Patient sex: F
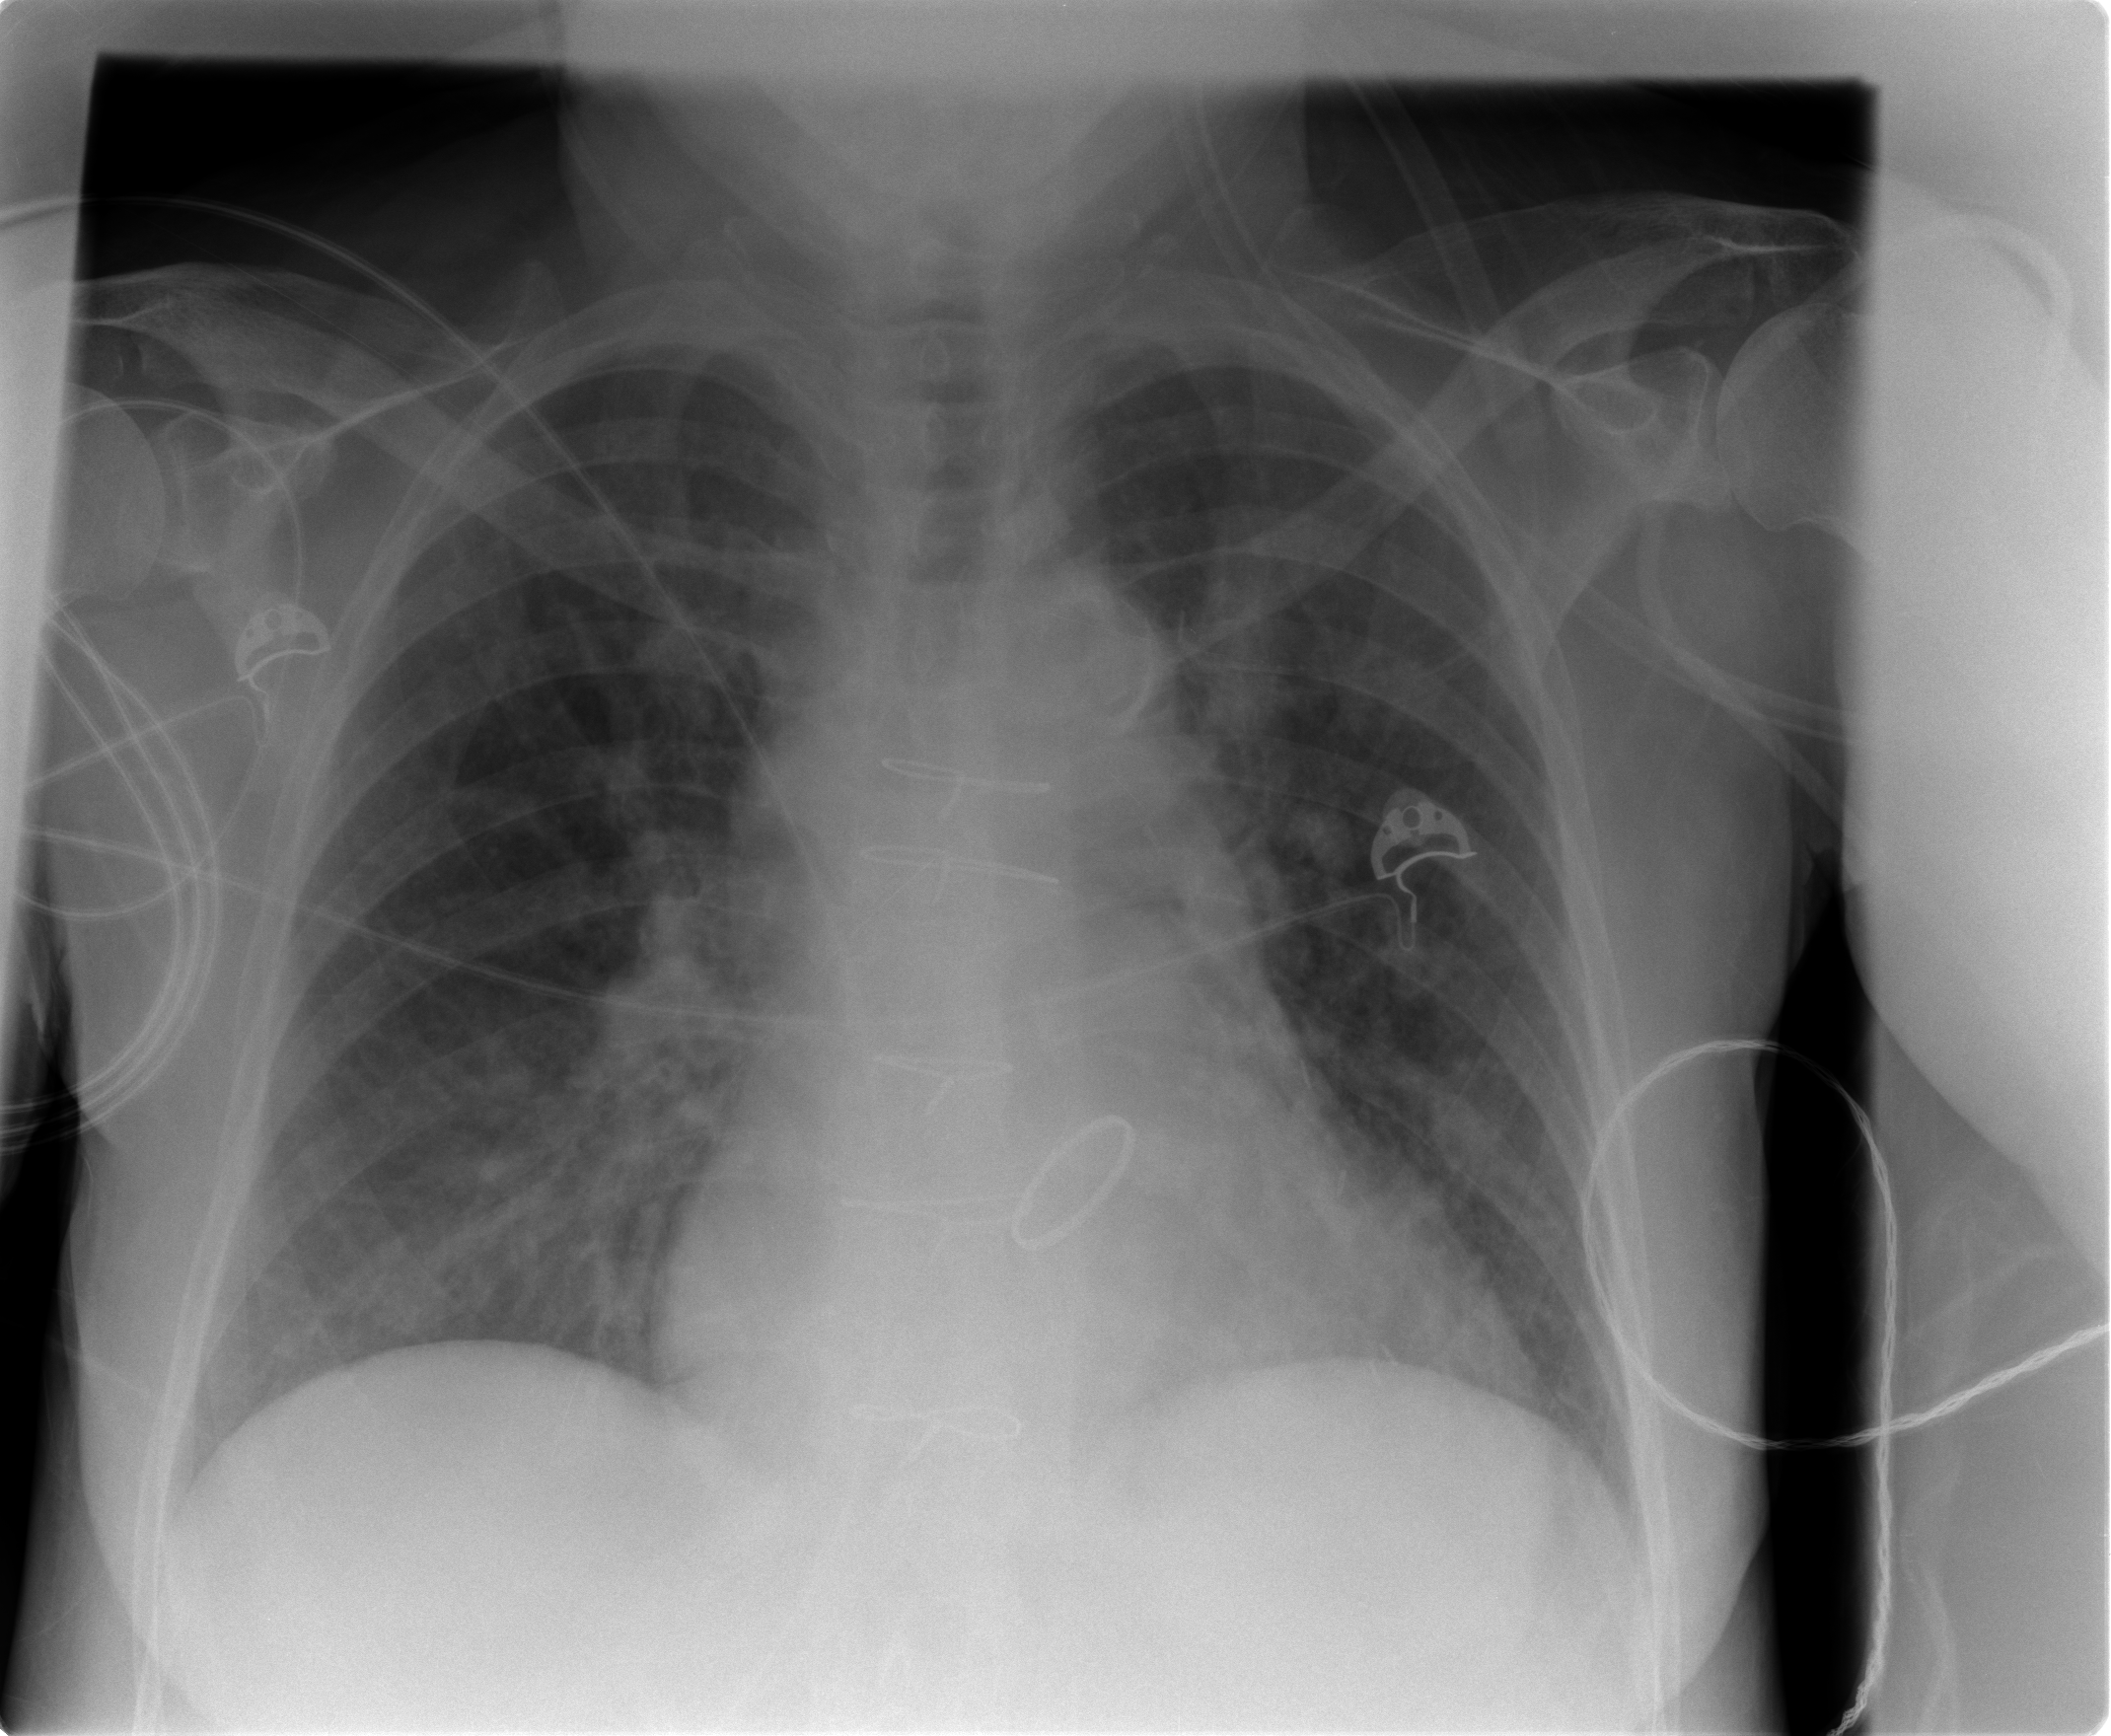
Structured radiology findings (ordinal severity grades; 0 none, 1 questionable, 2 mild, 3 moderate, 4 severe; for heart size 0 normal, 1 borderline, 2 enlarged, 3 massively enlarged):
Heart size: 1
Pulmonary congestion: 2
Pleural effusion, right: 0
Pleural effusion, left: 0
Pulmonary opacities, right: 2
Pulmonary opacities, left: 0
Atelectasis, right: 0
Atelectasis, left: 0